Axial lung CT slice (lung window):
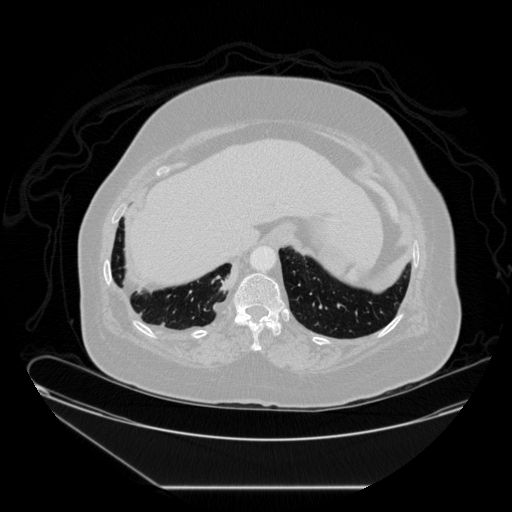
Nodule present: no